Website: walmart
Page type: payment
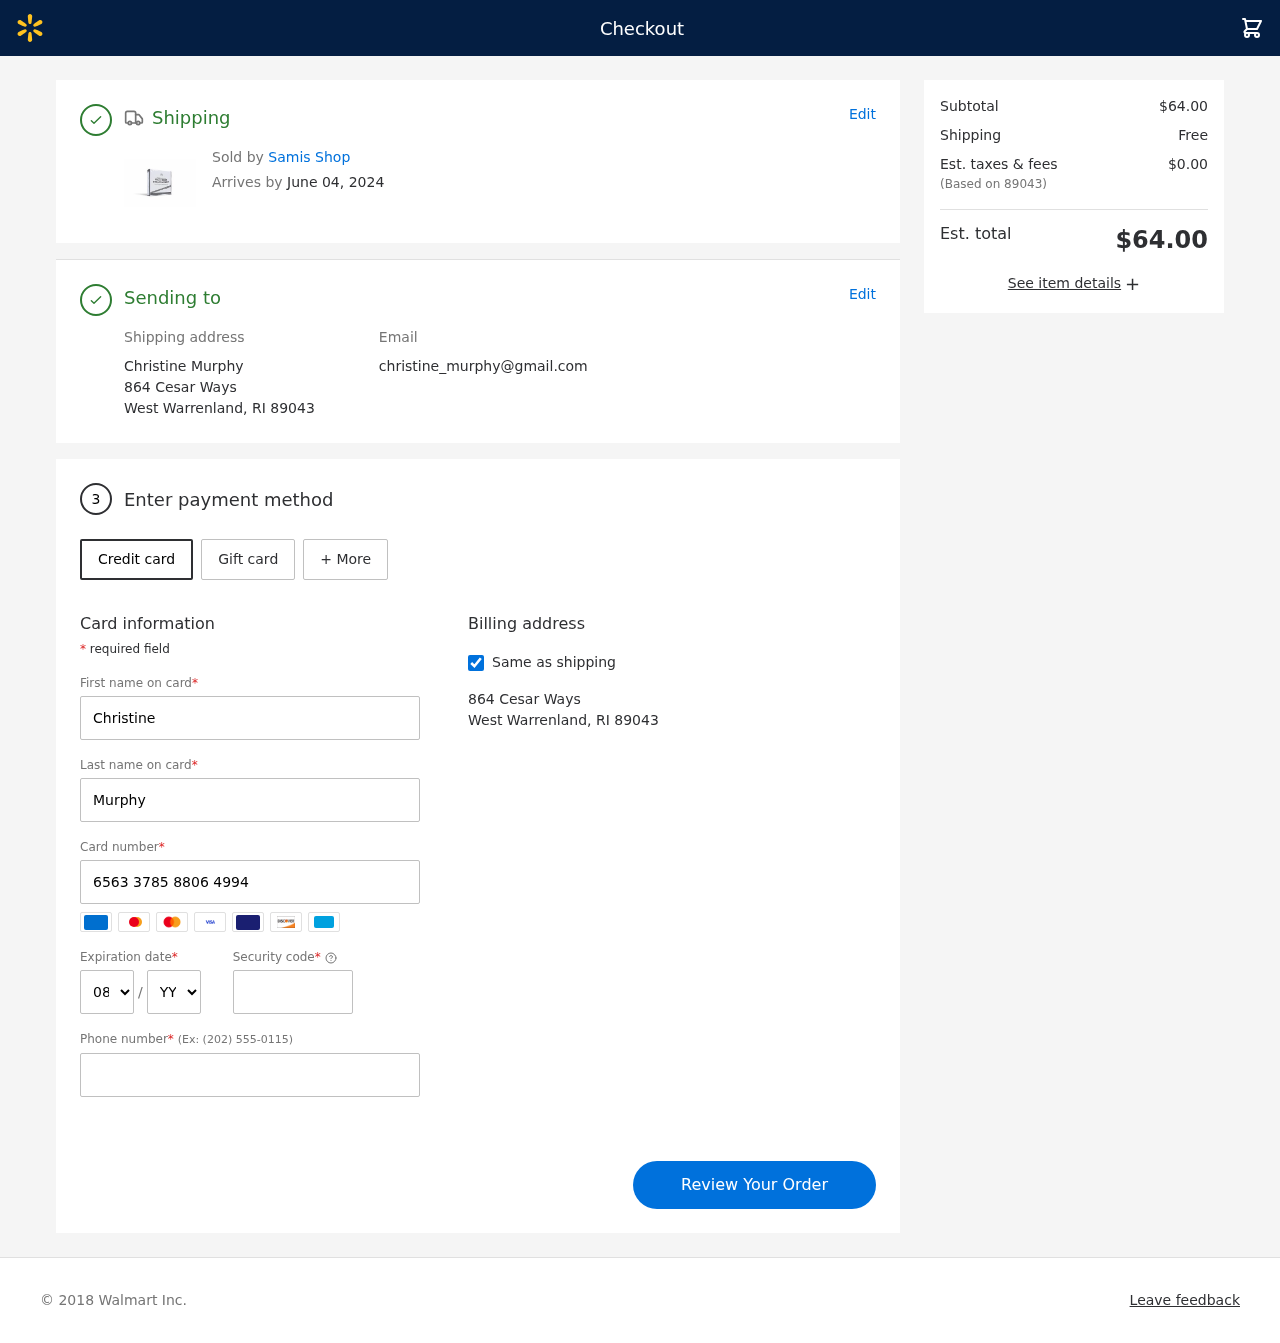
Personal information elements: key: PII_CARD_CVV
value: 857
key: PII_CARD_EXPIRY_MONTH
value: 08
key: PII_CARD_EXPIRY_YEAR
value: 26
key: PII_CARD_NUMBER
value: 6563 3785 8806 4994
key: PII_CITY_STATE_ZIP
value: West Warrenland, RI 89043
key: PII_EMAIL
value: christine_murphy@gmail.com
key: PII_FIRSTNAME
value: Christine
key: PII_FULLNAME
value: Christine Murphy
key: PII_LASTNAME
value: Murphy
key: PII_PHONE
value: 8452697216
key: PII_POSTCODE
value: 89043
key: PII_STREET
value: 864 Cesar Ways
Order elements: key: ORDER_DELIVERY_DATE
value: June 04, 2024
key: ORDER_SUBTOTAL
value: $64.00
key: ORDER_SHIPPING_COST
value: Free
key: ORDER_TAX
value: $0.00
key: ORDER_TOTAL
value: $64.00